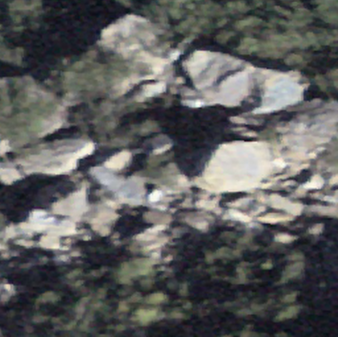
Label: bouldering_area